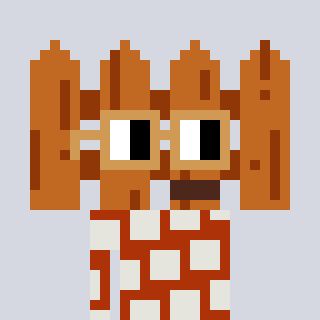
a pixel art character with square brown glasses, a fence-shaped head and a hotbrown-colored body on a cool background